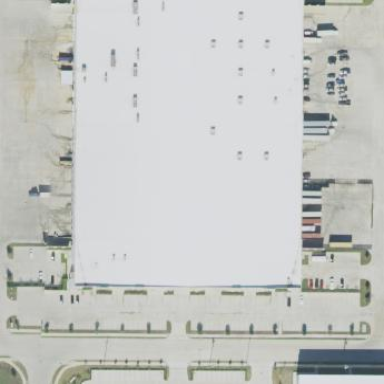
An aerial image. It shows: Warehouse.